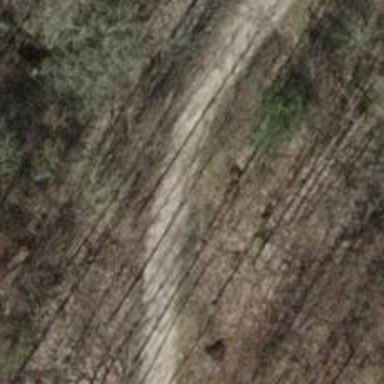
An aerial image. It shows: Compacted path.